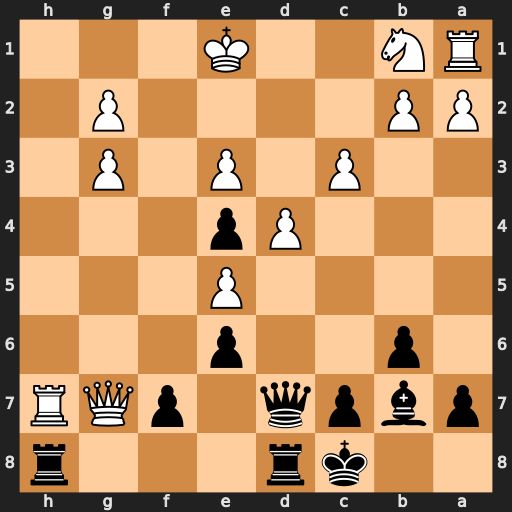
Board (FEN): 2kr3r/pbpq1pQR/1p2p3/4P3/3Pp3/2P1P1P1/PP4P1/RN2K3
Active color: b
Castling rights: Q
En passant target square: -
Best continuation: Rxh7 Qxh7 Qb5 Nd2 Qxb2